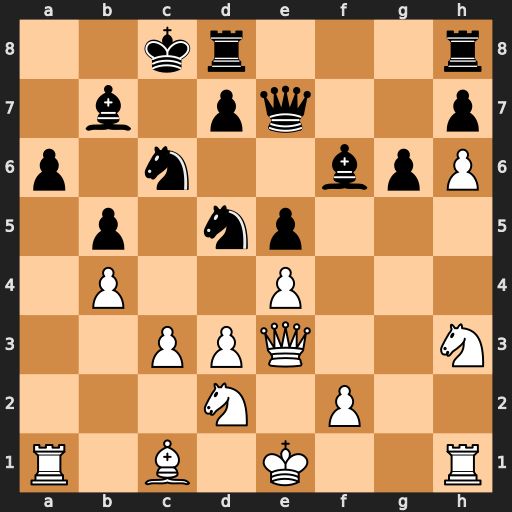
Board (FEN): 2kr3r/1b1pq2p/p1n2bpP/1p1np3/1P2P3/2PPQ2N/3N1P2/R1B1K2R
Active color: w
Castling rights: KQ
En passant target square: -
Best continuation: exd5 Nxb4 cxb4